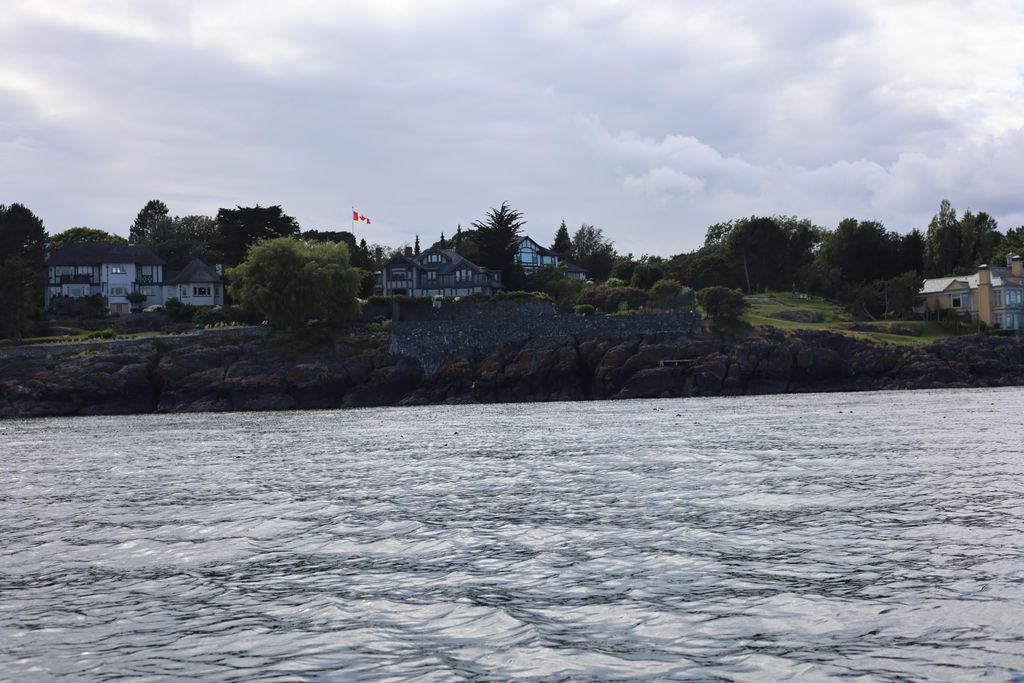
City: victoria